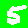
Digit: 5